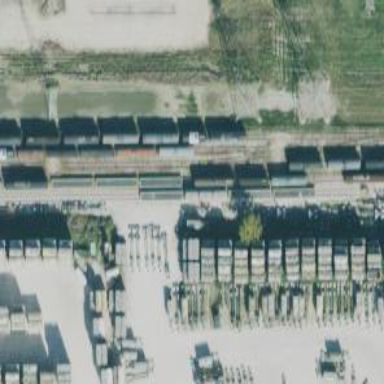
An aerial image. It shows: Rail spur service.